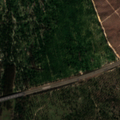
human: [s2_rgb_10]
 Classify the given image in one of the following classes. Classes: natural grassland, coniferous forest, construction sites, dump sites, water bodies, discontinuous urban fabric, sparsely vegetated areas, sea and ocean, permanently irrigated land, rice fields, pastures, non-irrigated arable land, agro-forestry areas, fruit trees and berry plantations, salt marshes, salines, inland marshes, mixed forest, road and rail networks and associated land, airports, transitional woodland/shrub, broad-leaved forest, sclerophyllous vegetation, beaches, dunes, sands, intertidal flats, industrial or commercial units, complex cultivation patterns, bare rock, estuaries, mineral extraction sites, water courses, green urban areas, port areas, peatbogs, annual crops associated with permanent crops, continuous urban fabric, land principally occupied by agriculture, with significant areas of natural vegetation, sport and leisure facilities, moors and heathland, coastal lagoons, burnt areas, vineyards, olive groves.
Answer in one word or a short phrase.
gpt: broad-leaved forest, mixed forest, transitional woodland/shrub